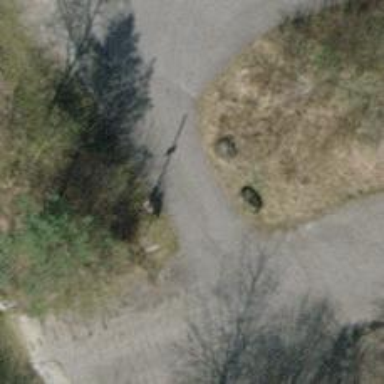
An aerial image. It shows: Lift gate barrier.